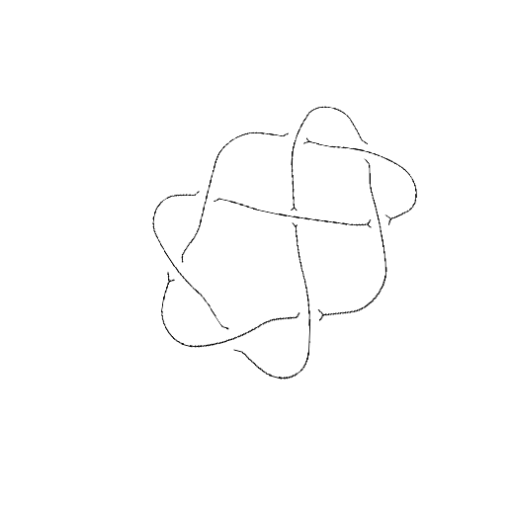
Crossing number: 8